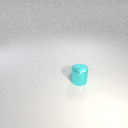
small cyan metal cylinder